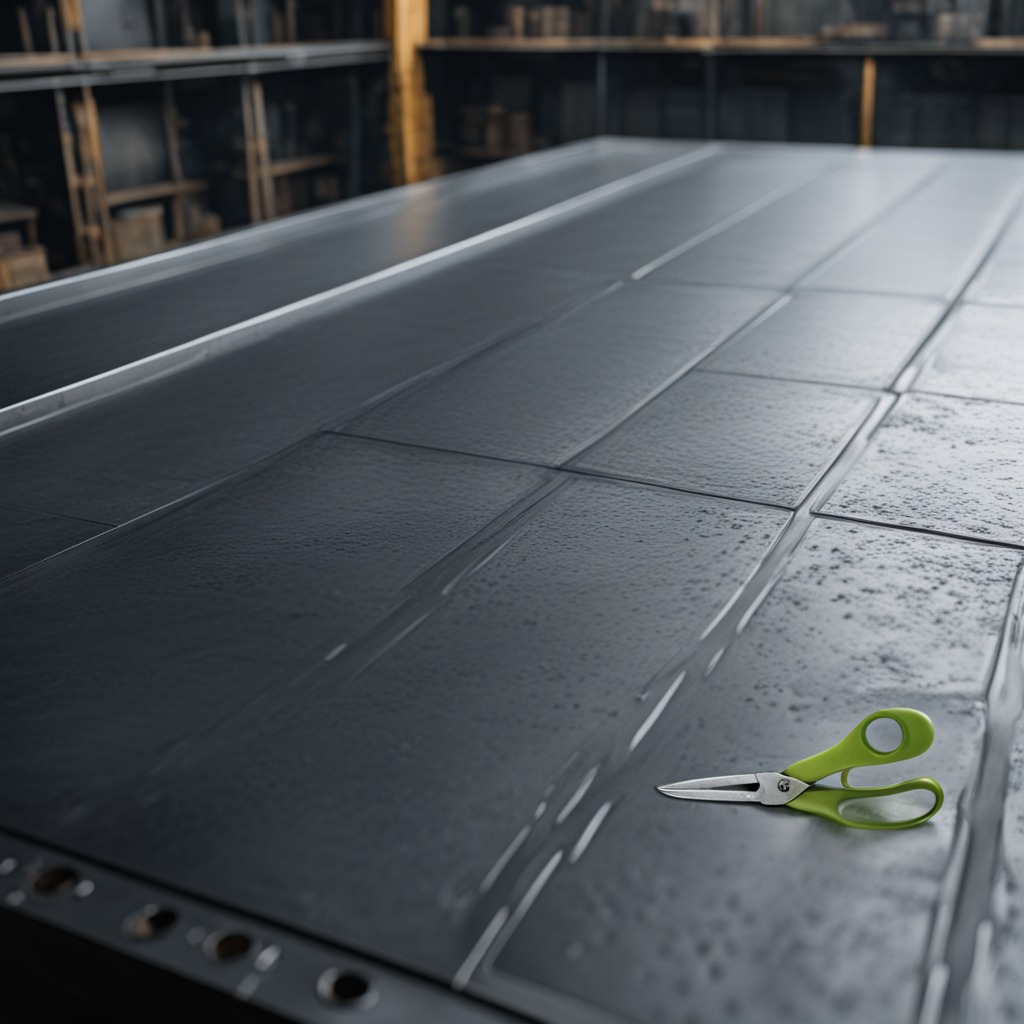
A scissor is lying on the cold steel table in a mining workshop.